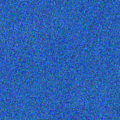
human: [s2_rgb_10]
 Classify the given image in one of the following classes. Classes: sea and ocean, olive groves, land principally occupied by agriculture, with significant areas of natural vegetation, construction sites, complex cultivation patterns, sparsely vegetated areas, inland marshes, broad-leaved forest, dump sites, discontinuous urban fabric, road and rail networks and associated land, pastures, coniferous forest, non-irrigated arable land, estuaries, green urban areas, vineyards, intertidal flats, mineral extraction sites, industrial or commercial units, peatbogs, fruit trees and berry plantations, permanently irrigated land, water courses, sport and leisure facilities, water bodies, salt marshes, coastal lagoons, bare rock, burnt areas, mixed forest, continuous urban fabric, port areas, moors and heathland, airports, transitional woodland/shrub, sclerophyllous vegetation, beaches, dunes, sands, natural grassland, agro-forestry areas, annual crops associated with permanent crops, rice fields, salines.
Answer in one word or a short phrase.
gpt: sea and ocean